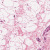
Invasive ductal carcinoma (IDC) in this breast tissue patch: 0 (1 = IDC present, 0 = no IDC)